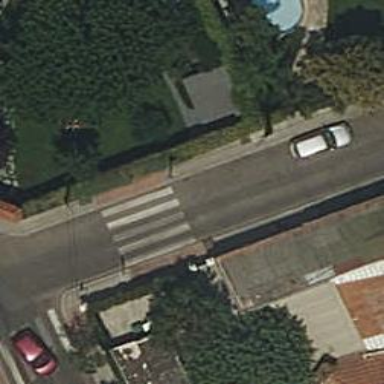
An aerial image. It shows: Marked crossing with visible markings.